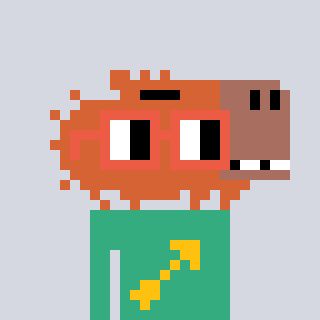
a pixel art character with square orange glasses, a capybara-shaped head and a teal-colored body on a cool background